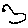
Label: bird